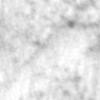
Label: no_change